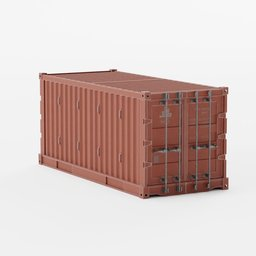
Label: tools